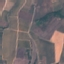
Label: PermanentCrop